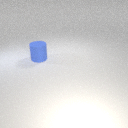
large blue rubber cylinder